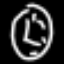
Label: clock